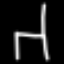
Label: chair